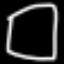
Label: square